Question: I developed and publish some apps to google play using "old" interface. Now I published an app using new interface and seems that all were successful because my app appears as "published". However, previous apps were active in 1h, but now, after 2 days, I am unable to find it in google play and also unable to find any link on any option inside developer console. Is my app published? How could I then know google play link?

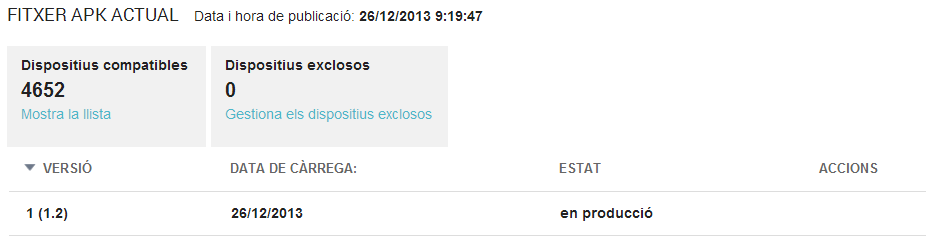
Answer: > How could I then know google play link?
The links for Apps in the Playstore are always built with the same pattern, it looks like this:
<URL>
so you can use that link to see if your App is published or not, just replace YOUR.PACKAGE.NAME with the actual name of the package like com.google.android.music